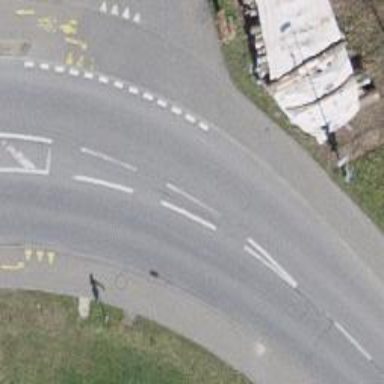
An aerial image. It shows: Unmarked crossing on the road.